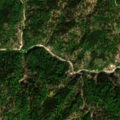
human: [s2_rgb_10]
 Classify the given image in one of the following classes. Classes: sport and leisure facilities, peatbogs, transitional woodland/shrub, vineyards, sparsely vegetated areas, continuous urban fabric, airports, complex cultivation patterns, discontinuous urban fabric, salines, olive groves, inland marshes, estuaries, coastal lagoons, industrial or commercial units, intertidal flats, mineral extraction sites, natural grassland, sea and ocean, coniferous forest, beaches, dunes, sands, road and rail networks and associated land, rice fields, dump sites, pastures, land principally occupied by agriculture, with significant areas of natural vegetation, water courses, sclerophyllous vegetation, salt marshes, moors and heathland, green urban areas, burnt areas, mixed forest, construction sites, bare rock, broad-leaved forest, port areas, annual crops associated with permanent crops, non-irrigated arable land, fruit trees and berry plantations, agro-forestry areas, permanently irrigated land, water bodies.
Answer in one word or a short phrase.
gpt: coniferous forest, mixed forest